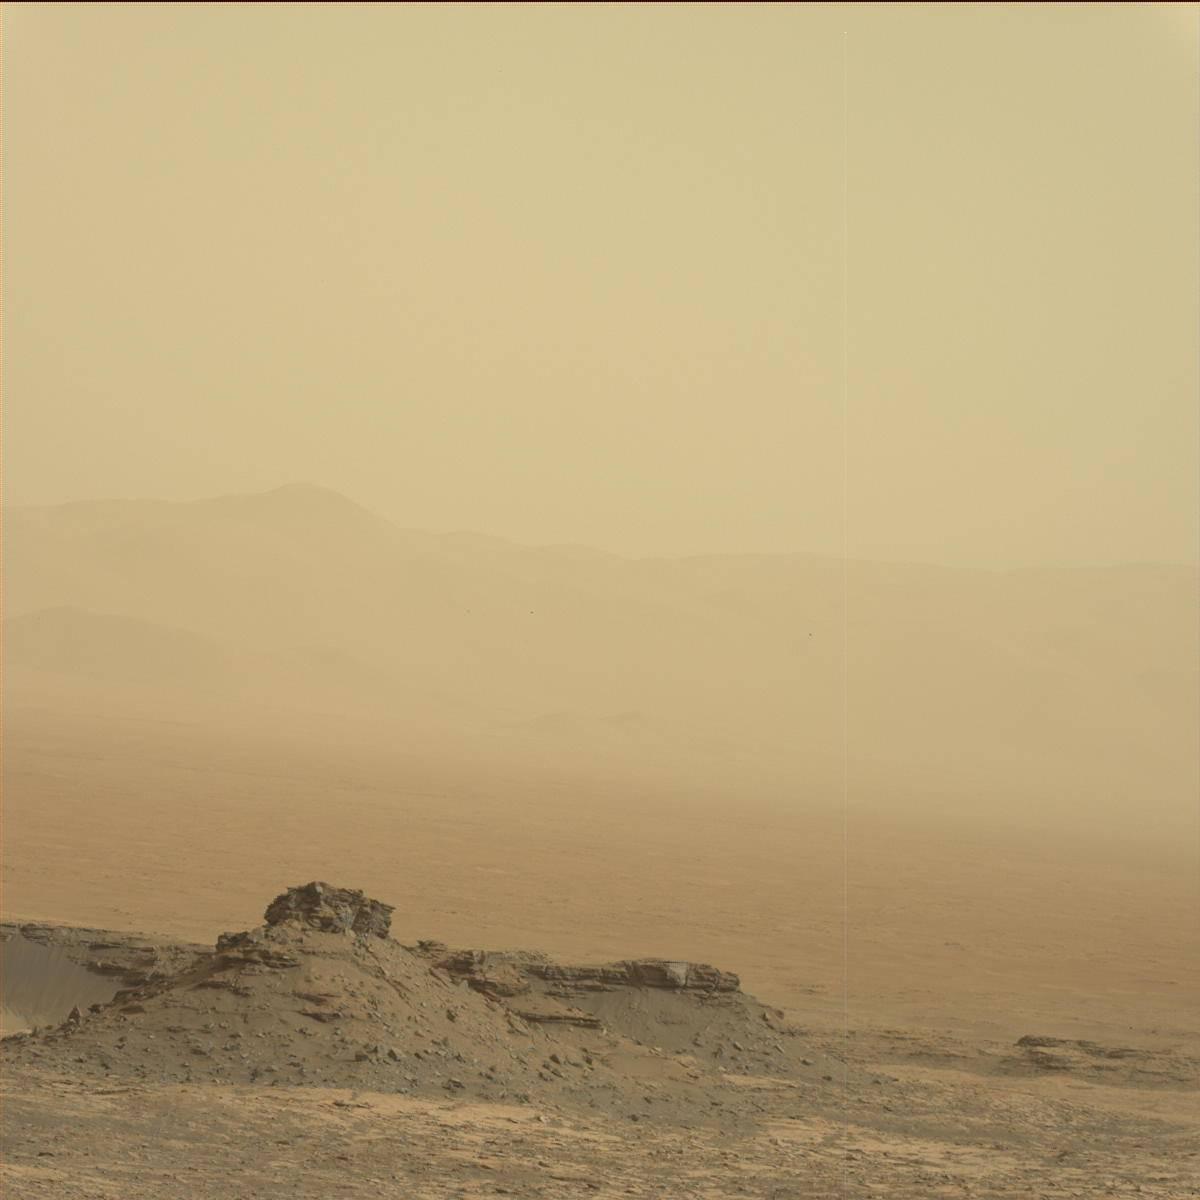
Terrain classes present: Bedrock, Ridge, Sand / Soil, Sky